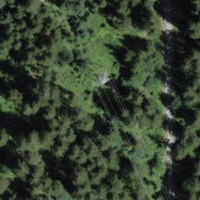
EUNIS habitat code: 43
Species observed at this site:
Pyrrhocorax graculus
Anas platyrhynchos
Corvus corax